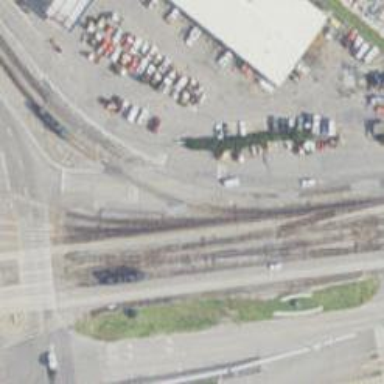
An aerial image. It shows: Level crossing along the railway.